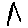
Label: star